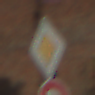
Verkehrszeichen: Vorfahrtsstrasse
Zusatzzeichen unten: Geschwindigkeit50
Umgebung: Outdoor, Suburban
Tageszeit: MorningAfternoon
Wetter: PartlyCloudy
Licht: Natural
Jahreszeit: NotSpecified
Kontrast: HighContrast